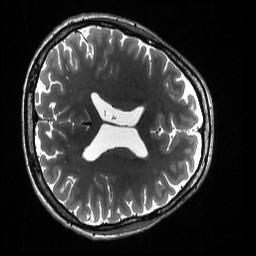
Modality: T2w
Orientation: axial
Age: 39
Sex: female